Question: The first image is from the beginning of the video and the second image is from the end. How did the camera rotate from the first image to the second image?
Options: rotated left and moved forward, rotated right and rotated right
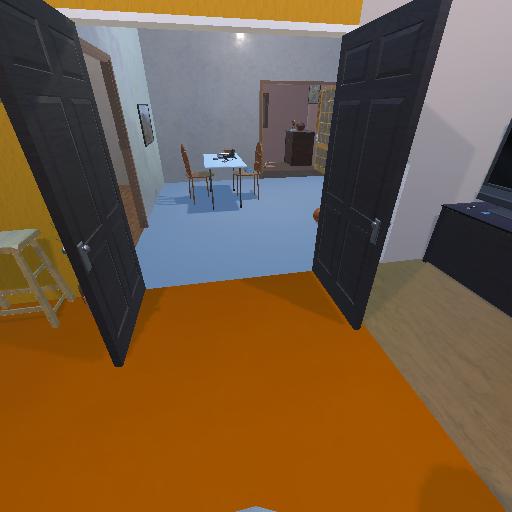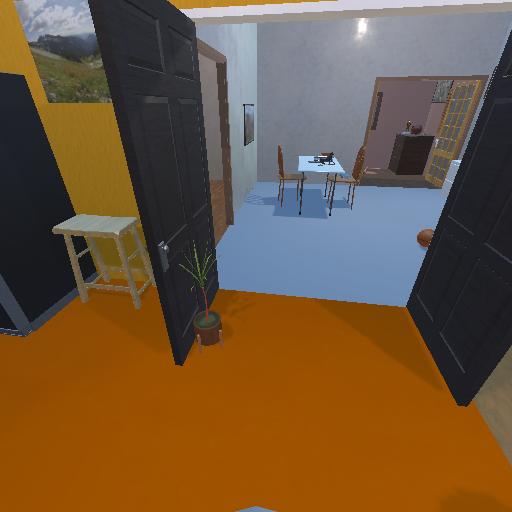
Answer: rotated left and moved forward